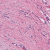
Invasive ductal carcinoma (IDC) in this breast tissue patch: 0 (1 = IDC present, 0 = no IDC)